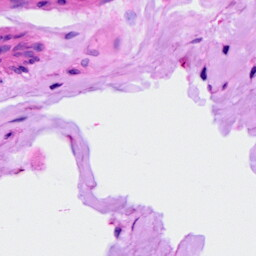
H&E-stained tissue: Ovarian